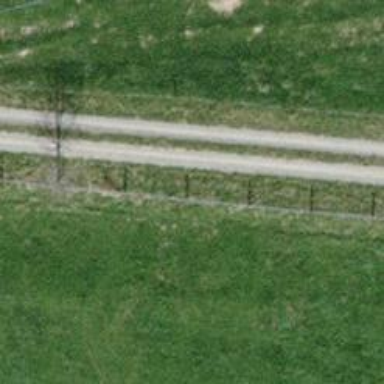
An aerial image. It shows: Hedge acting as barrier.